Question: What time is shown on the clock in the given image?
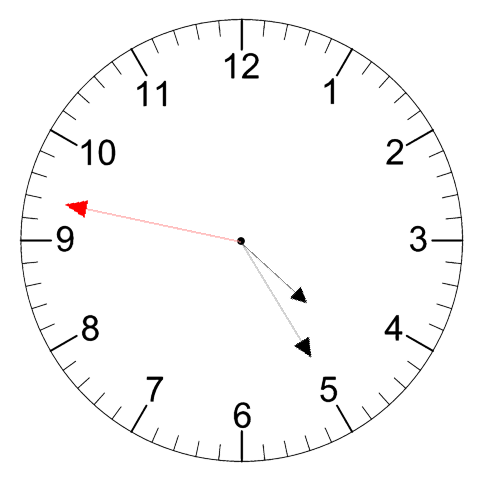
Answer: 04:24:47